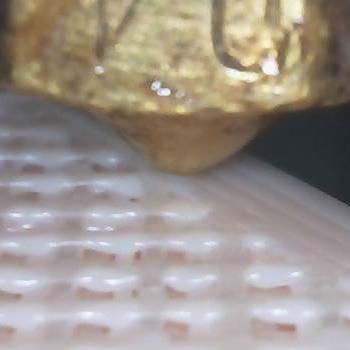
Flow rate: 89%